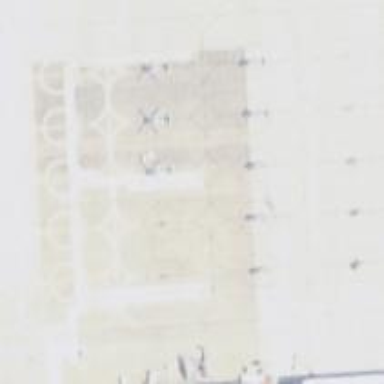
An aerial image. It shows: Image of taxiway at airport.